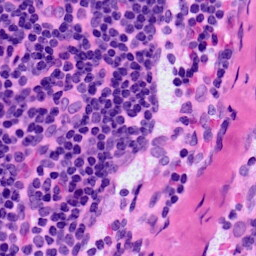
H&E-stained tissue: LymphNode